Question: Count the number of objects in the diagram.
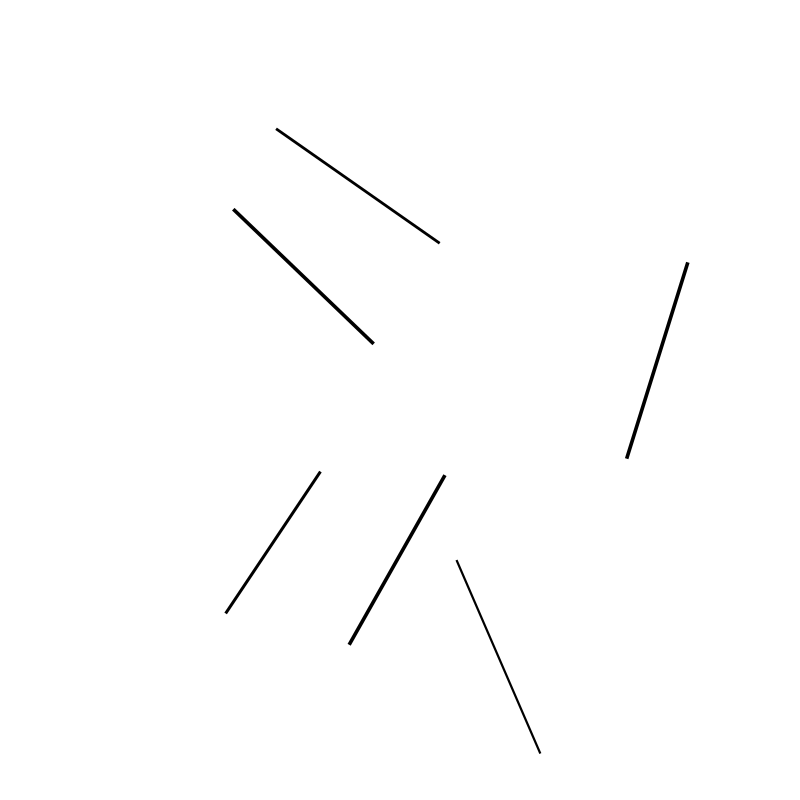
Answer: 6